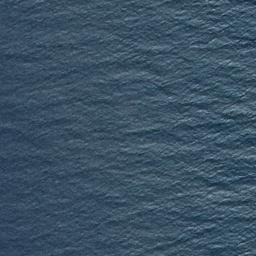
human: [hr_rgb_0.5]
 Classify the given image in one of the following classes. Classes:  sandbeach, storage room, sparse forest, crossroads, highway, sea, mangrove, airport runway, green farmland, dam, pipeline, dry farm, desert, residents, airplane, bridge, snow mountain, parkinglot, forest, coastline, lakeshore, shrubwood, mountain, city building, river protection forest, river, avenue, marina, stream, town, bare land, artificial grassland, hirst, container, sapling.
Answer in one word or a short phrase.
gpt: sea